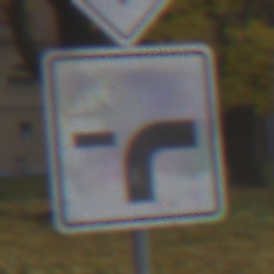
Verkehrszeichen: VerlaufVorfahrtsstrasse9
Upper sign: Vorfahrtsstrasse
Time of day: MorningAfternoon
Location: Outdoor (Nature)
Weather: Overcast
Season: Autumn
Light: Natural